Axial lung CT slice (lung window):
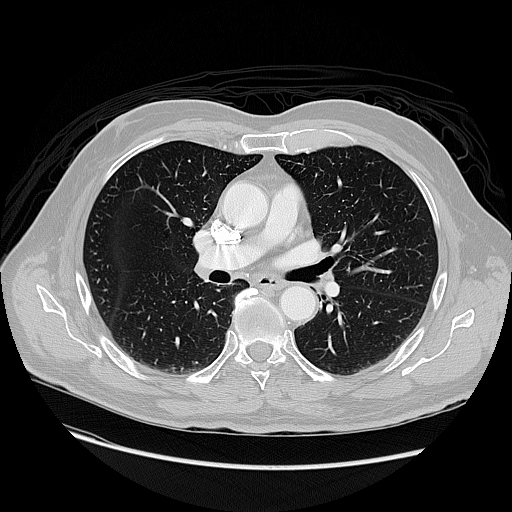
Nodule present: no